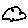
Label: cloud